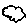
Label: cloud